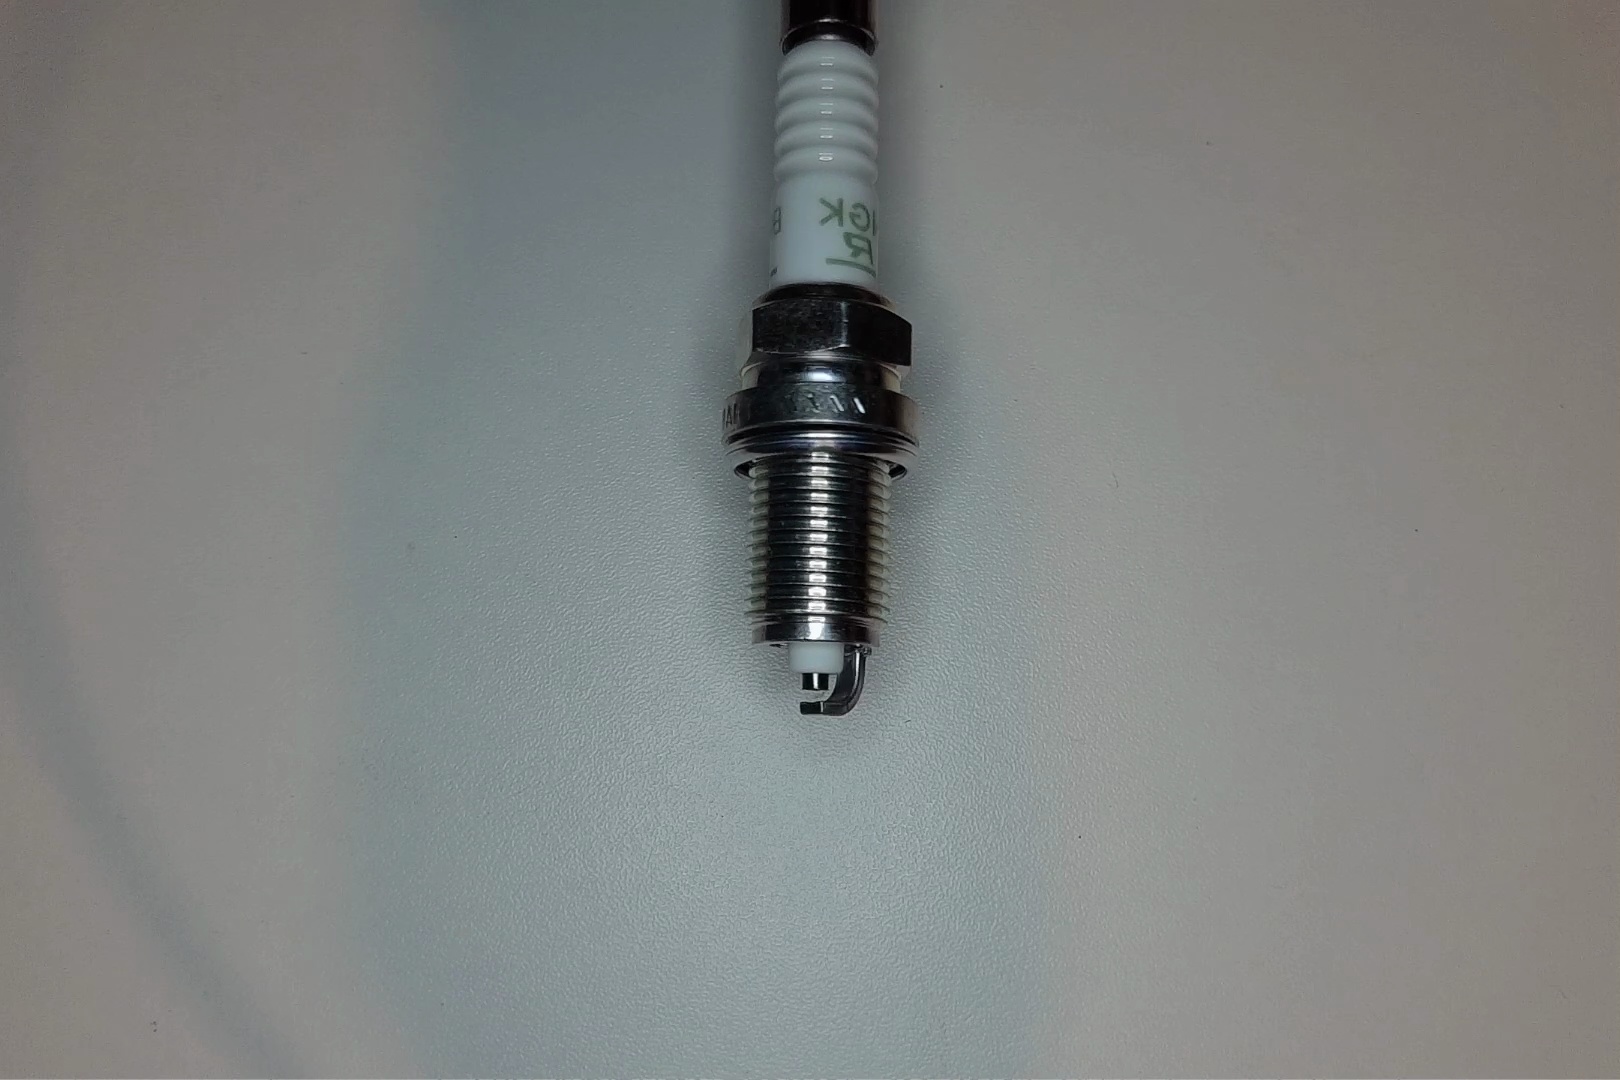
Label: normal